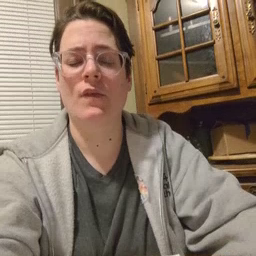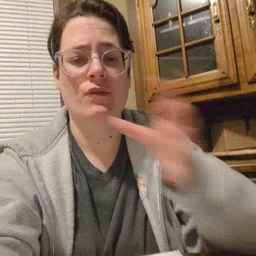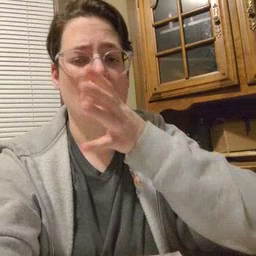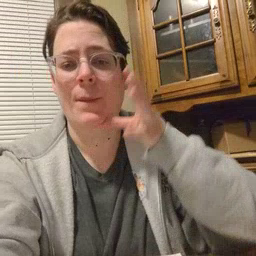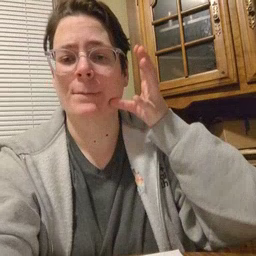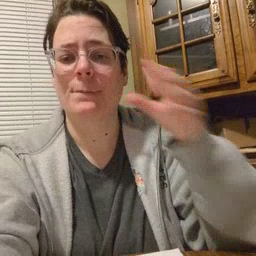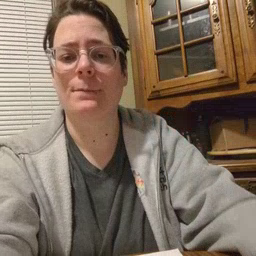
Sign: farm